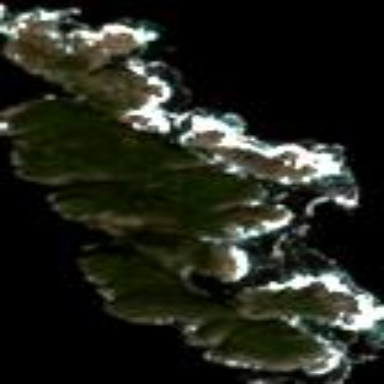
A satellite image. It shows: Island with natural coastline.